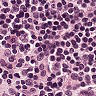
Metastatic tissue present: no